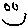
Label: smiley face